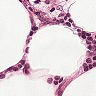
Metastatic tissue present: no